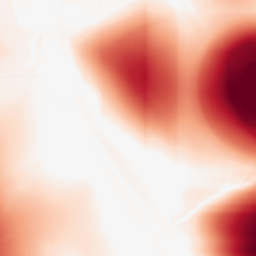
Category: morphological
Decomposition family: rolling_ball
Decomposition parameters: radius: 100
Upsampling method: sinc_blackman
Upsampling parameters: scale: 2
kernel_size: 8
Upsampling scale: 2